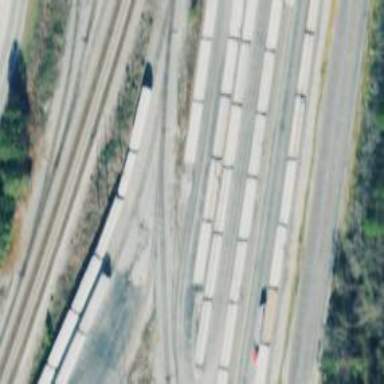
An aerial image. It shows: Rail spur service.